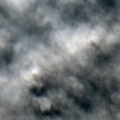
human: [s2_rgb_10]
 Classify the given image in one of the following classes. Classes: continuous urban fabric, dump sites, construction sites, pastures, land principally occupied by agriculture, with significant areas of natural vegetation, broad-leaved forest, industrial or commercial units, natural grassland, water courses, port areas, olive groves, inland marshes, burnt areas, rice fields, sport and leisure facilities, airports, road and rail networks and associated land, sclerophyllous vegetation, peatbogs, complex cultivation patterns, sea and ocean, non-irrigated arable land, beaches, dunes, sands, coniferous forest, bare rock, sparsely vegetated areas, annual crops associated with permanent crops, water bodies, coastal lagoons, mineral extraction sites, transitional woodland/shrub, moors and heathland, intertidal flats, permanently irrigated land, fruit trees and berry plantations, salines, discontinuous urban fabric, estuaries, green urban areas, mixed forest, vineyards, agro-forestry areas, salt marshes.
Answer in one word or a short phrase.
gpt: non-irrigated arable land, pastures, complex cultivation patterns, broad-leaved forest